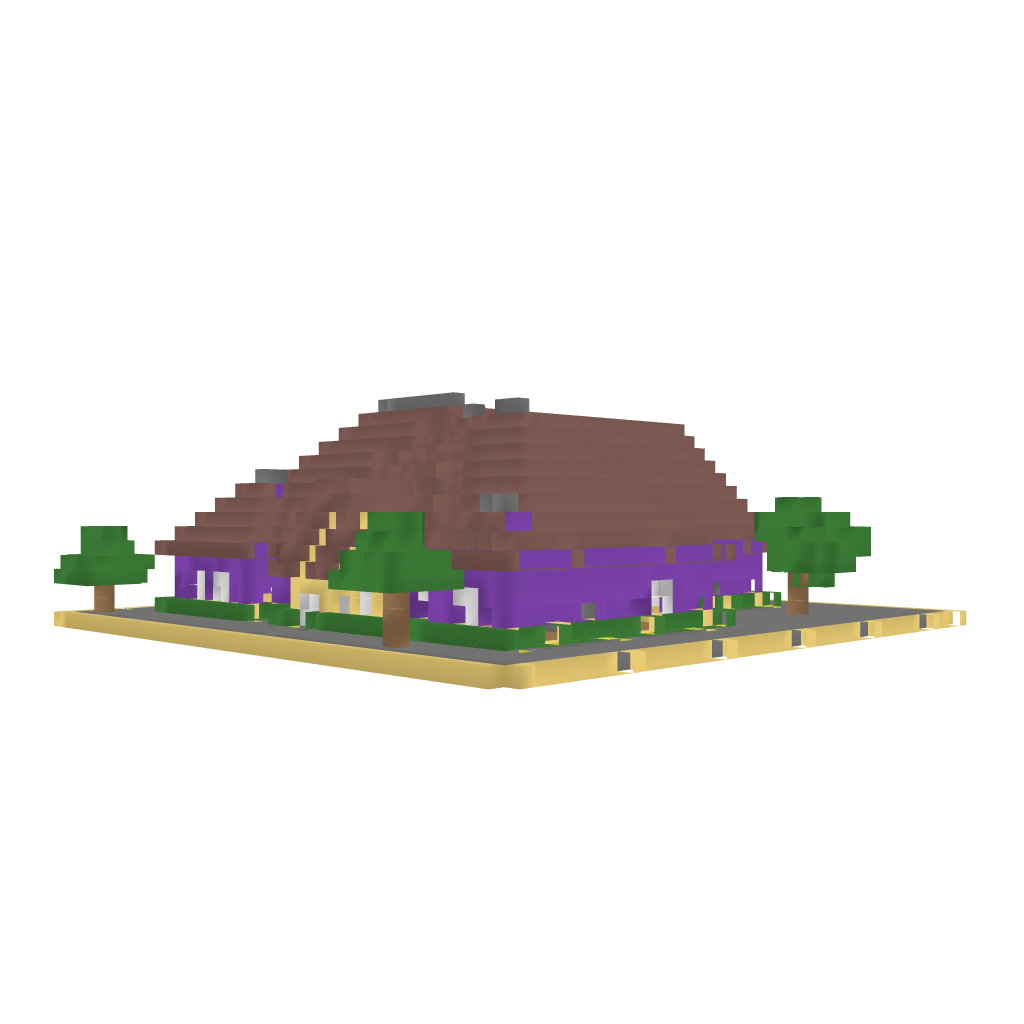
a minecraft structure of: Valter House good quality